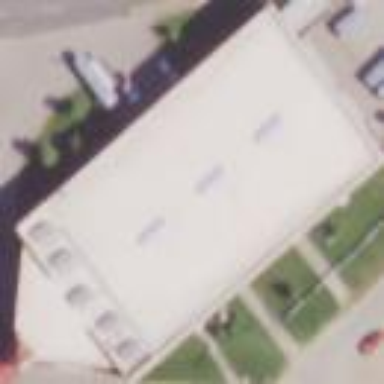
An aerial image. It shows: Exhibition center building.